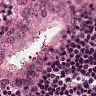
Metastatic tissue present: yes